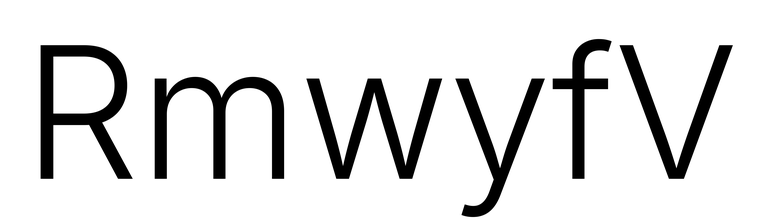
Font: Inter_Light